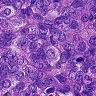
Metastatic tissue present: yes